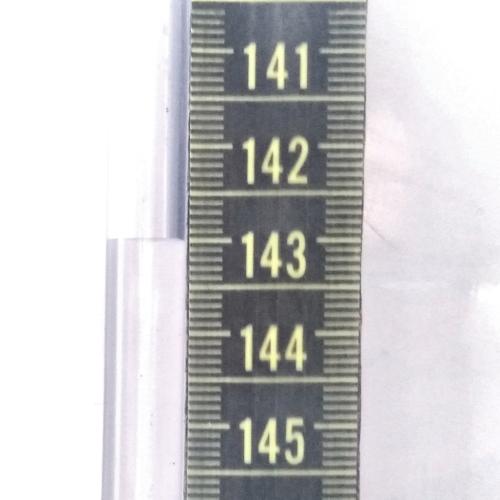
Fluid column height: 143.0 cm